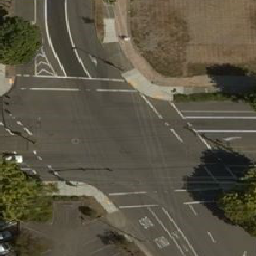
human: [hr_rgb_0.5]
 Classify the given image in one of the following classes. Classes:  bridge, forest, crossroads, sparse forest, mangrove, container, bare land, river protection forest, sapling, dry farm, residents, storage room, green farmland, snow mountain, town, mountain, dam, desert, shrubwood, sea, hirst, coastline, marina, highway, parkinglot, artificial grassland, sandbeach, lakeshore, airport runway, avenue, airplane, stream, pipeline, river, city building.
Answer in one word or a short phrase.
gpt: crossroads